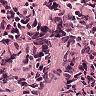
Metastatic tissue present: no